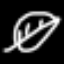
Label: leaf